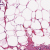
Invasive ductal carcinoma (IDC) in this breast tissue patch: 0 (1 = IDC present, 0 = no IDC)